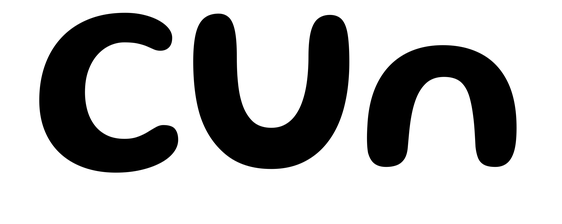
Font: Gluten_Medium